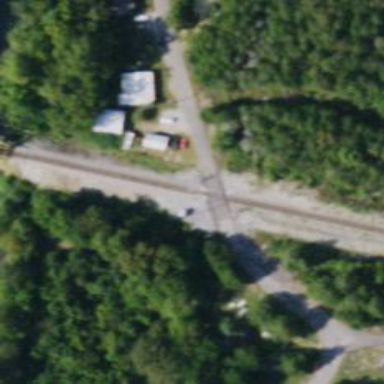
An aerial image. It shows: Railway track.